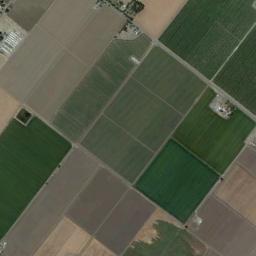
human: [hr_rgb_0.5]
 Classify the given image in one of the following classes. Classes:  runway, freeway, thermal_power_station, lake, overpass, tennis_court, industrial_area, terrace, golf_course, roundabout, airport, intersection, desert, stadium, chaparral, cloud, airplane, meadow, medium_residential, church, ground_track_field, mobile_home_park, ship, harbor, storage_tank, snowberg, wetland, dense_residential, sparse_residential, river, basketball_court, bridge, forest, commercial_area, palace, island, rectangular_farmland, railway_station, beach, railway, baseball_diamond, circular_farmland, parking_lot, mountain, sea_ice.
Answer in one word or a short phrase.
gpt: rectangular_farmland